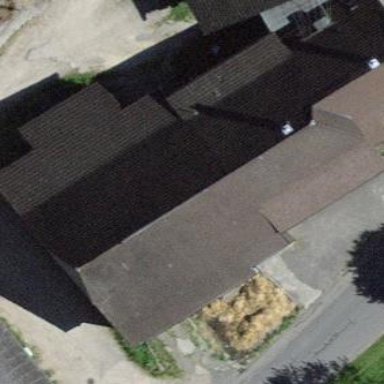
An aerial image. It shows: Farm building.